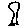
Label: tree